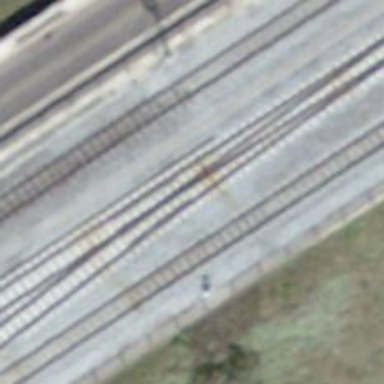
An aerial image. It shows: Narrow-gauge railway with single track. The railway is electrified with contact line.